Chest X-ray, PA view. Patient: 37 years old, sex F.
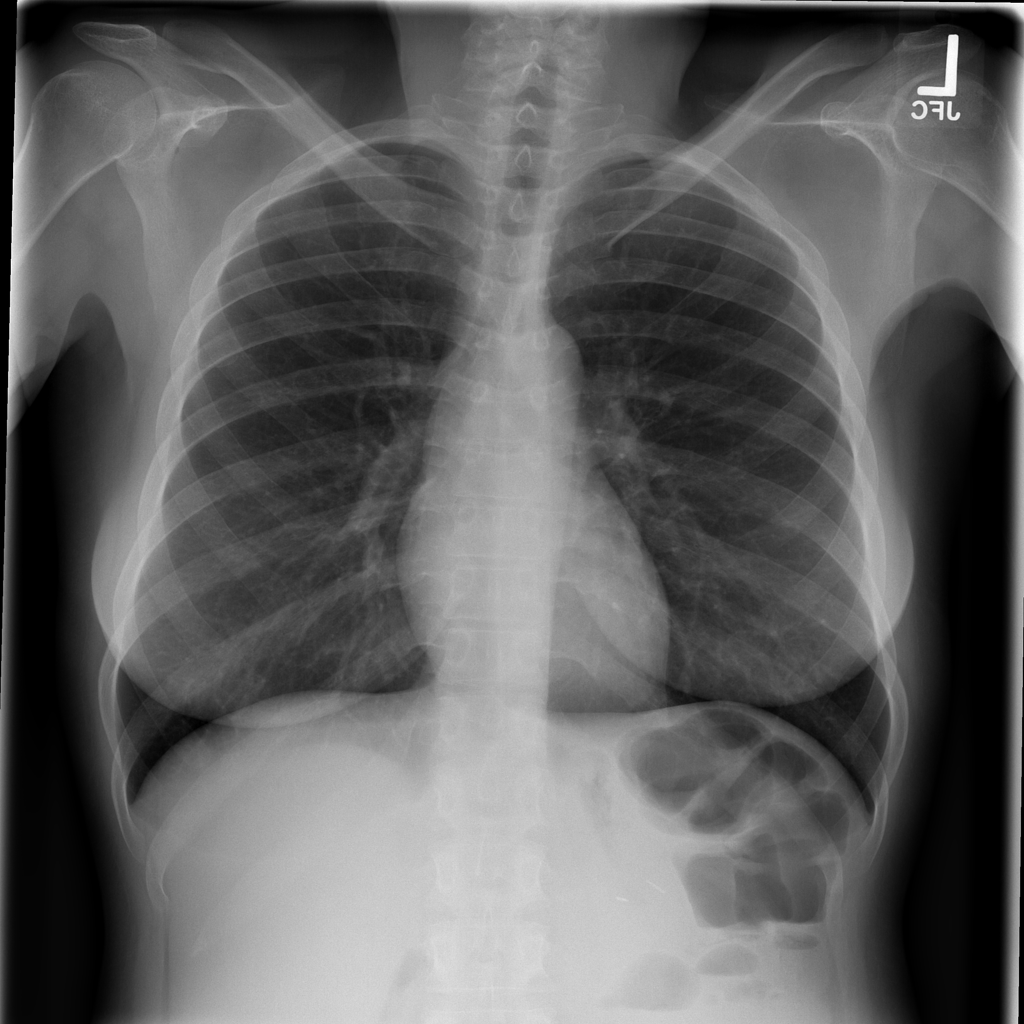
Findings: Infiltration